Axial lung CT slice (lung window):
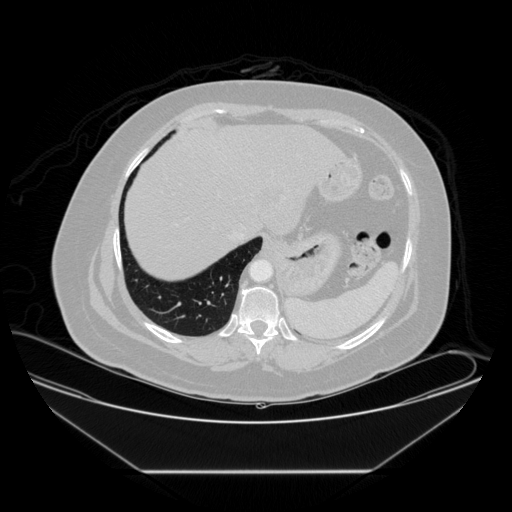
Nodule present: no